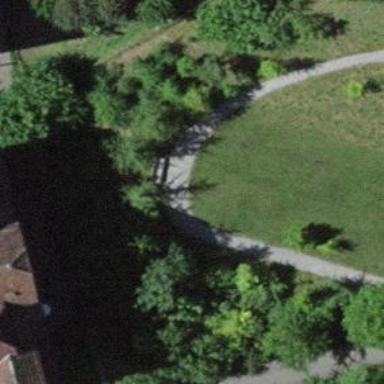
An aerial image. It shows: Unpaved footway.